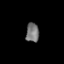
Tissue: prostate
Cell type: Myeloid cells
Senescence score: 0.7297
Nuclear area (px): 243
Mean DAPI intensity: 117.416